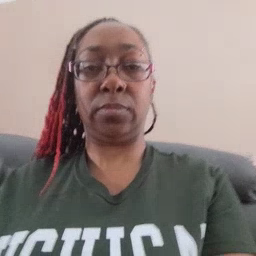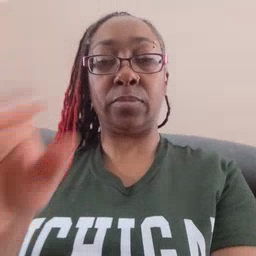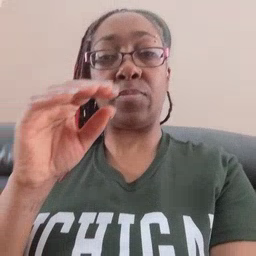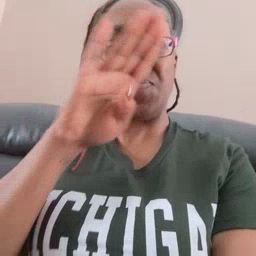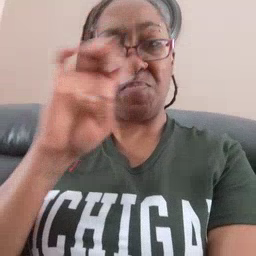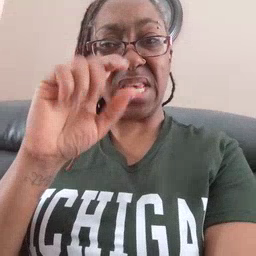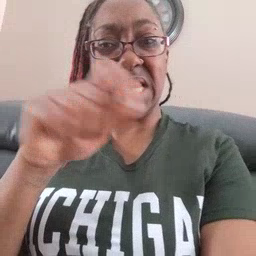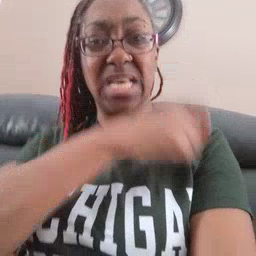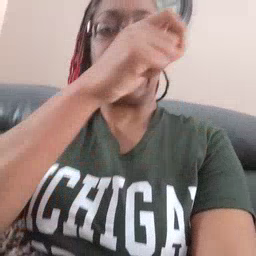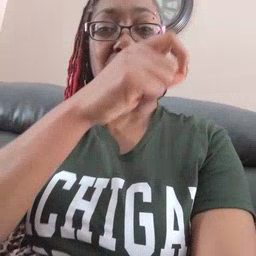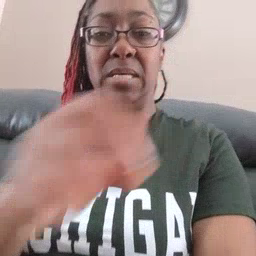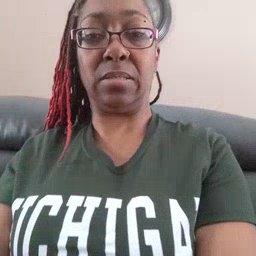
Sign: bee